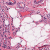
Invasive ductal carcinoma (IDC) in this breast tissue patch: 0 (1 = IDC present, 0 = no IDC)